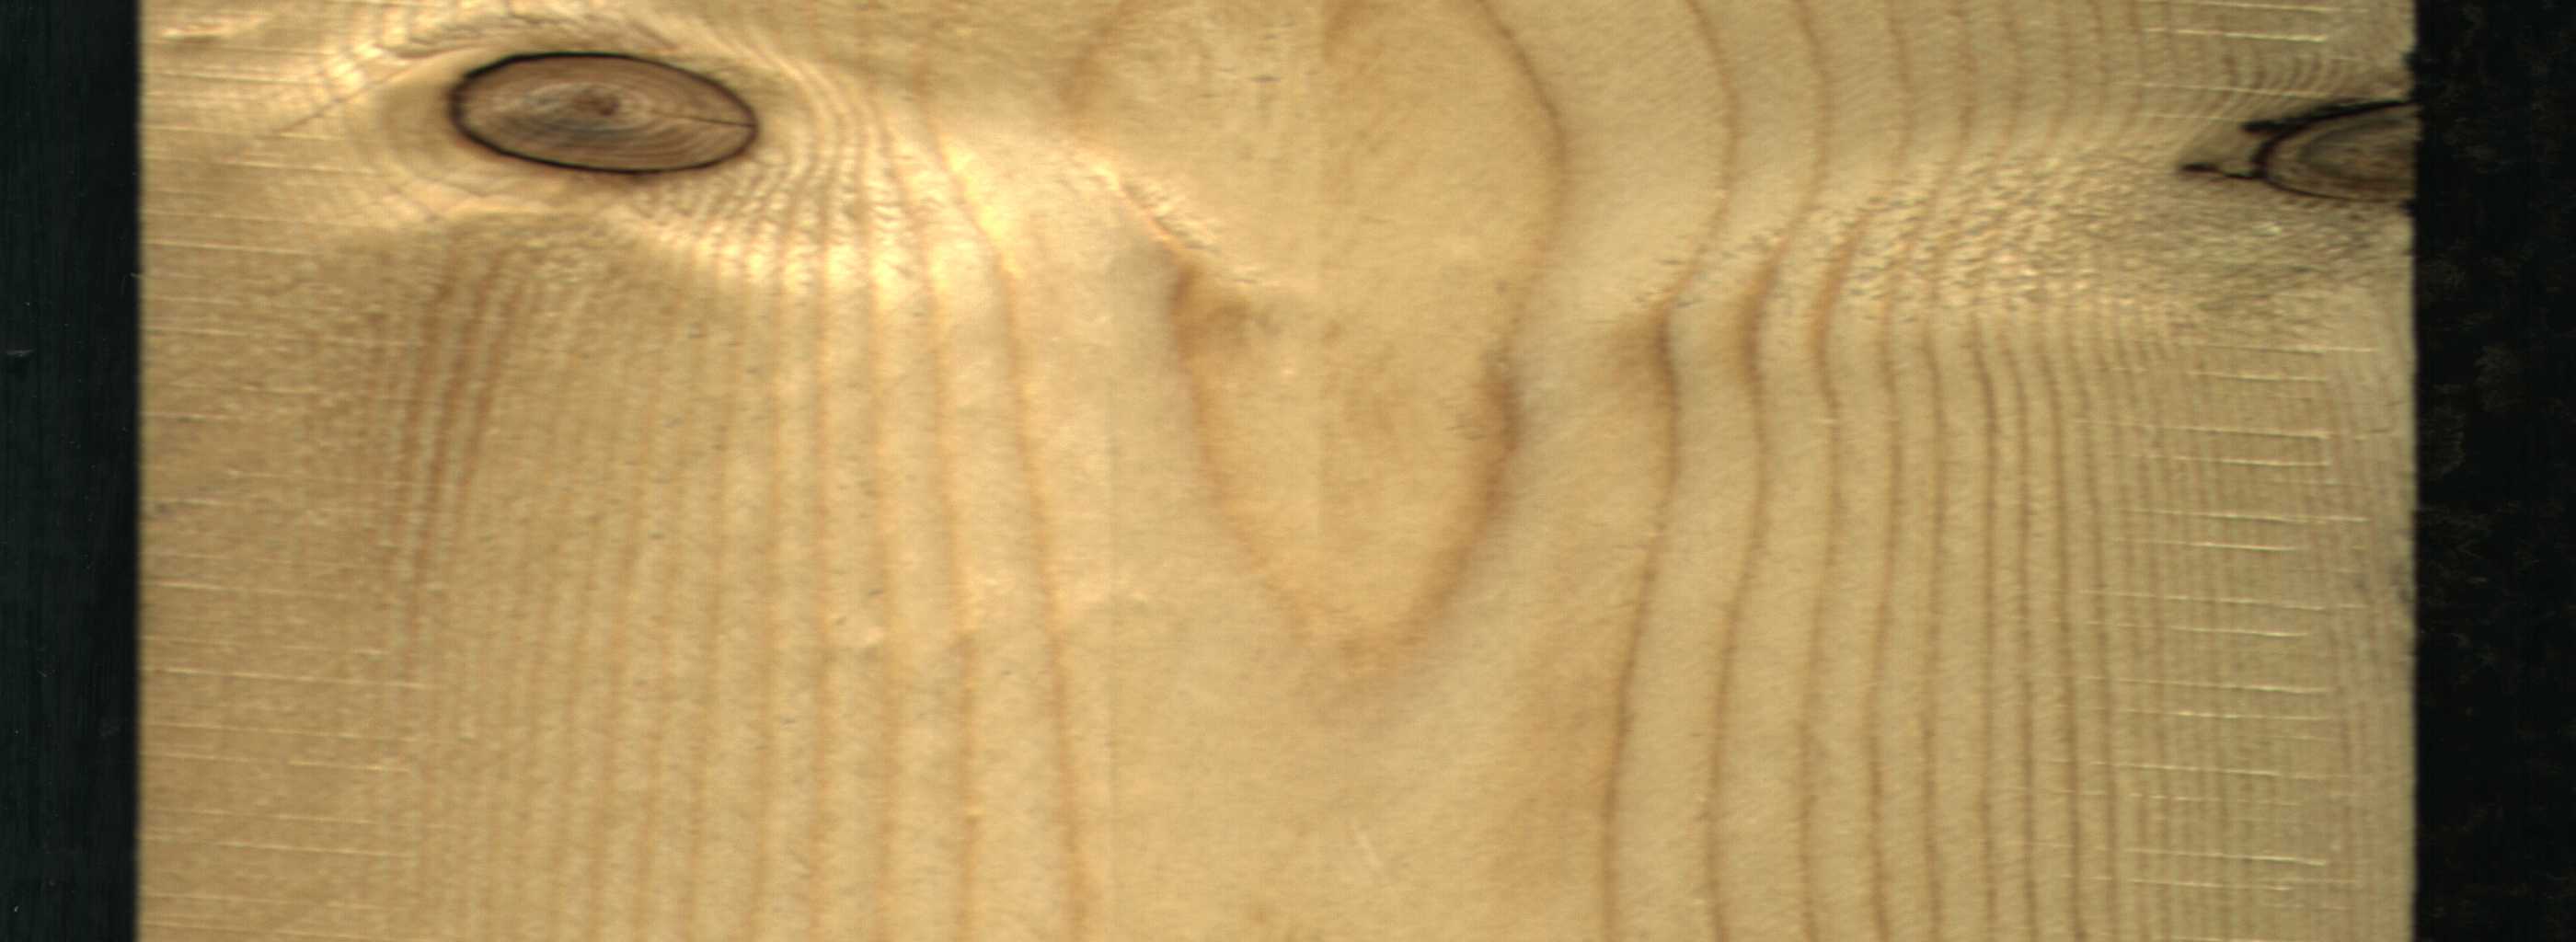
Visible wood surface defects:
Dead_Knot
Dead_Knot